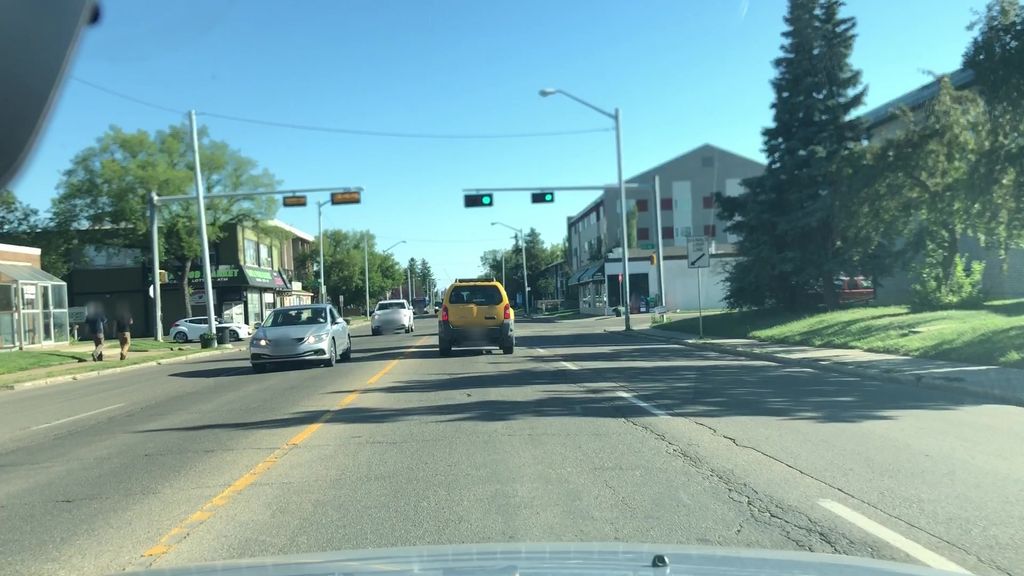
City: edmonton